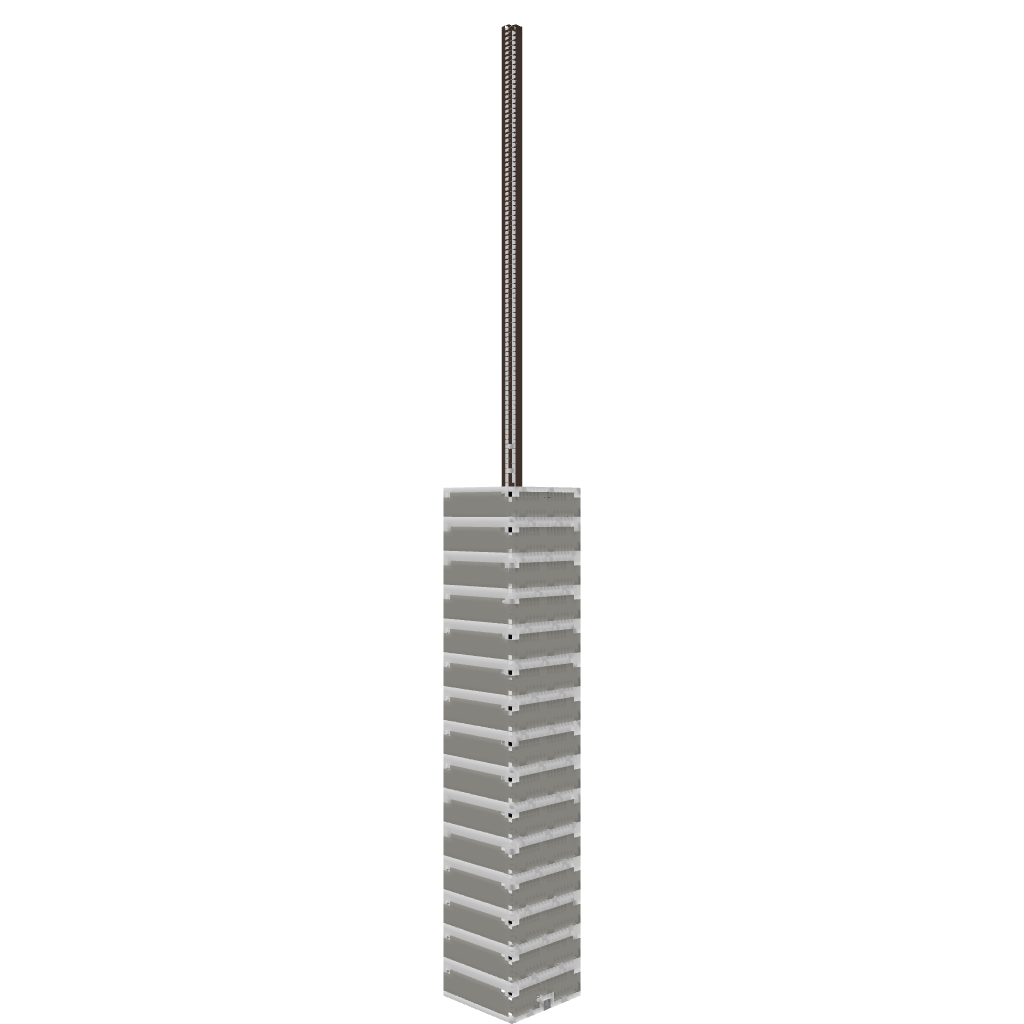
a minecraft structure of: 200 block high Skyscraper